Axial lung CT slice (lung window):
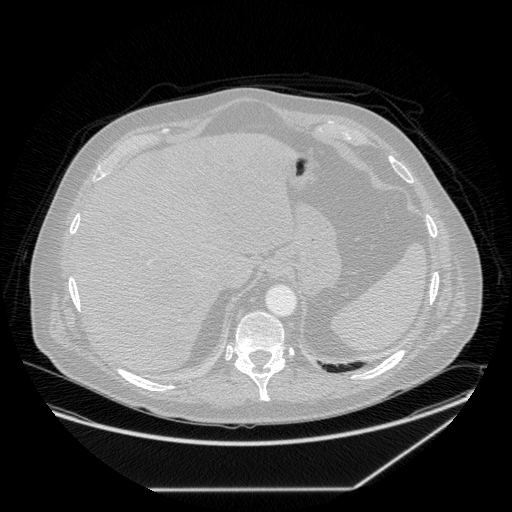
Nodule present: no